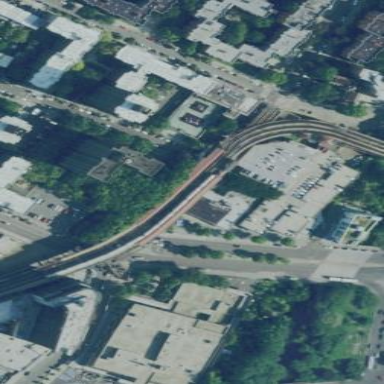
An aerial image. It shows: Bridge connecting railway platform and public transport platform.